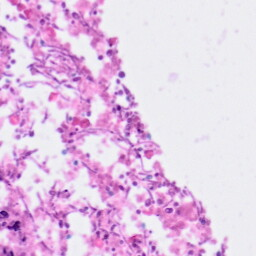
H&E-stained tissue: Pancreatic